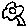
Label: flower